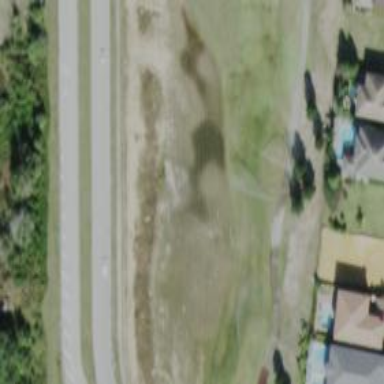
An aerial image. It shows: Golf bunker filled with natural sand.